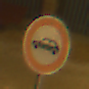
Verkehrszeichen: VerbotPersonenkraftwagen
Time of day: Night
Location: Outdoor (Urban)
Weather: Clear
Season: NotSpecified
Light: Artificial